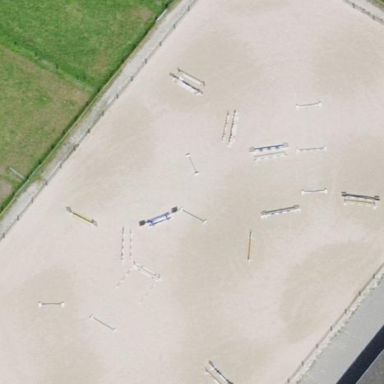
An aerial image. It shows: Equestrian pitch for leisure land use.